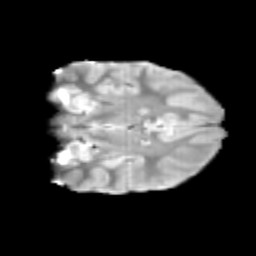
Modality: T2w
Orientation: coronal
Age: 9
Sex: female
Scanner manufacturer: siemens
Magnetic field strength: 3 T
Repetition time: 3.8 s
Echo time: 0.07 s